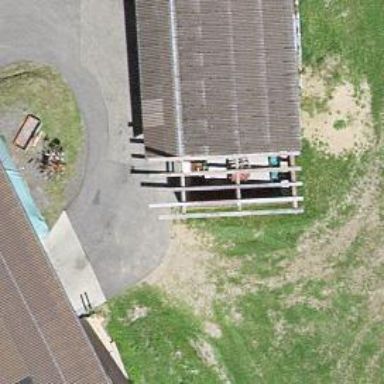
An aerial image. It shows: Shed.